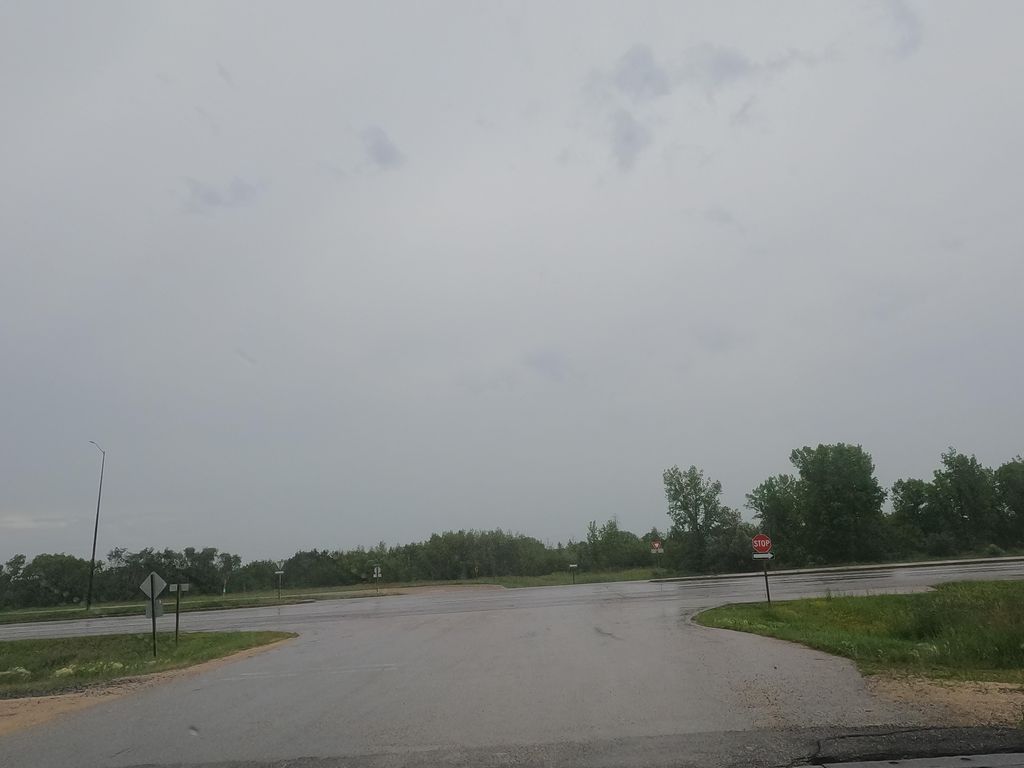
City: winnipeg